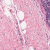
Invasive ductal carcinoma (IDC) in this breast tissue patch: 1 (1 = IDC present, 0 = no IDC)